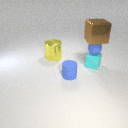
small blue rubber sphere above small cyan rubber cube